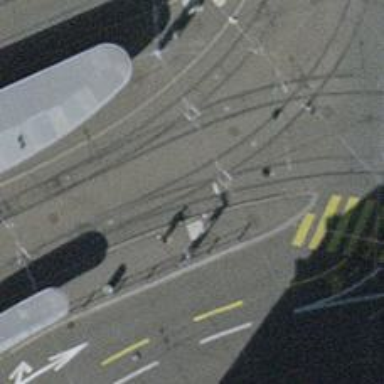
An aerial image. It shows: Tram stop for public transport.